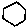
Label: hexagon